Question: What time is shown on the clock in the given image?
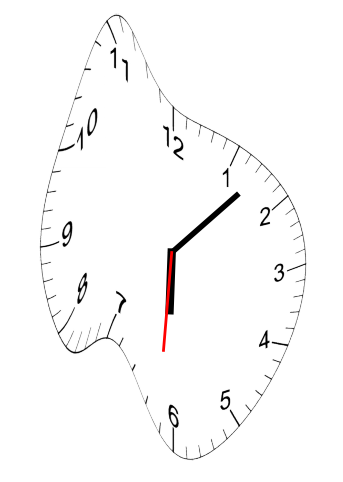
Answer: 06:07:31